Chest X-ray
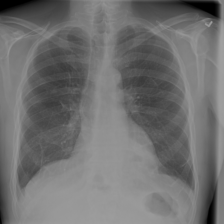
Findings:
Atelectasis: negative
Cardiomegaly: negative
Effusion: negative
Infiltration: negative
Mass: negative
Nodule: negative
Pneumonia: negative
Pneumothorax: negative
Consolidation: negative
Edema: negative
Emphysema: negative
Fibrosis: negative
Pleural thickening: negative
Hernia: negative